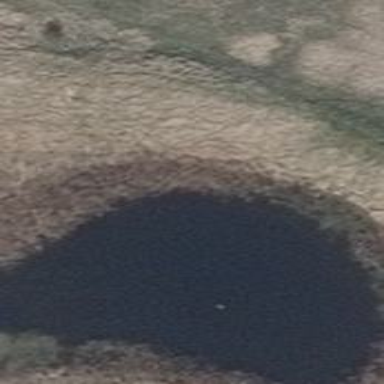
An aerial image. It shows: Pond surrounded by natural water.